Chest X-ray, PA view. Patient: 43 years old, sex M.
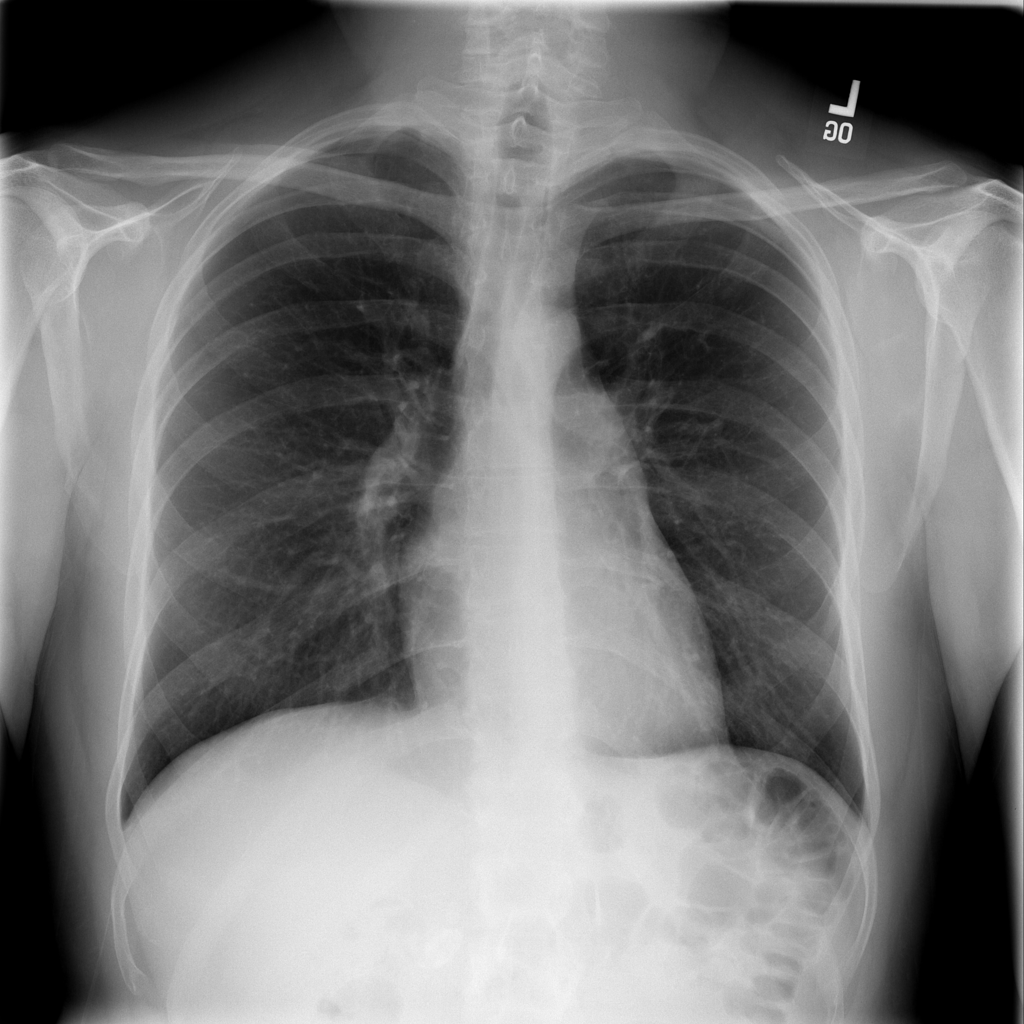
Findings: No Finding